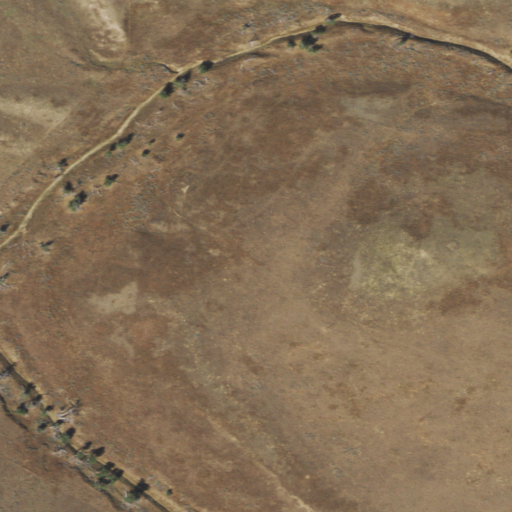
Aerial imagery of valley in Wyoming named Peddy Draw containing grassland, evergreen forest, and shrub